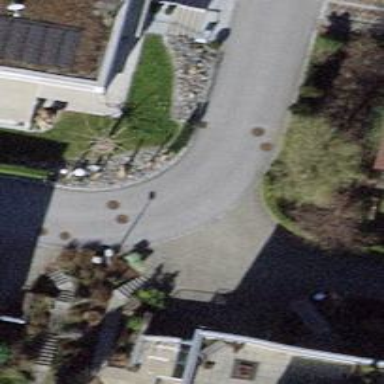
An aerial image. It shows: Alleyway designated as service road.